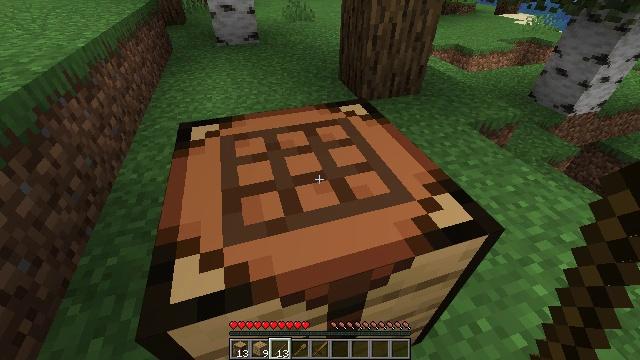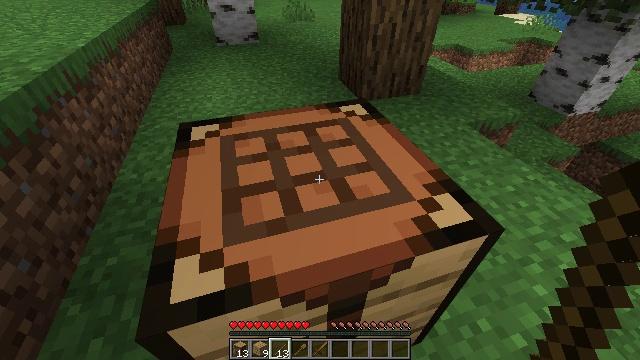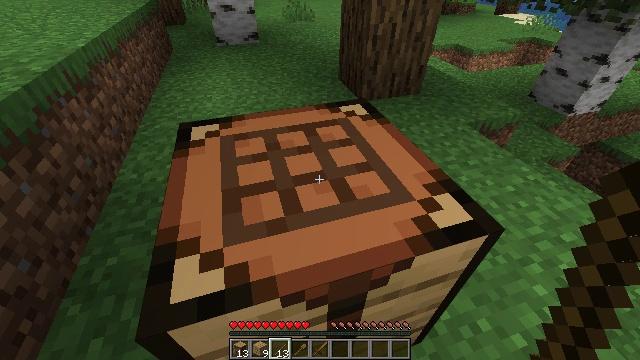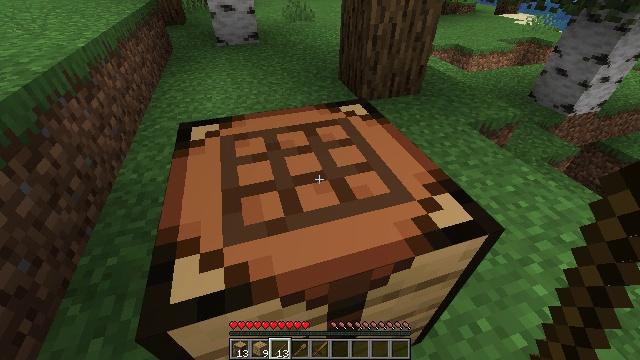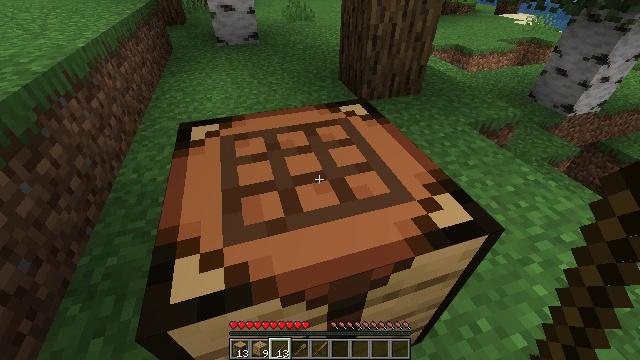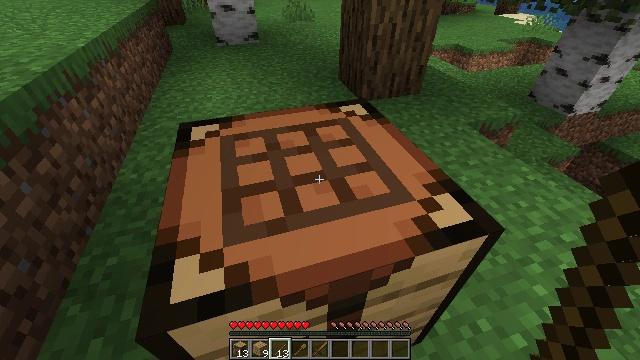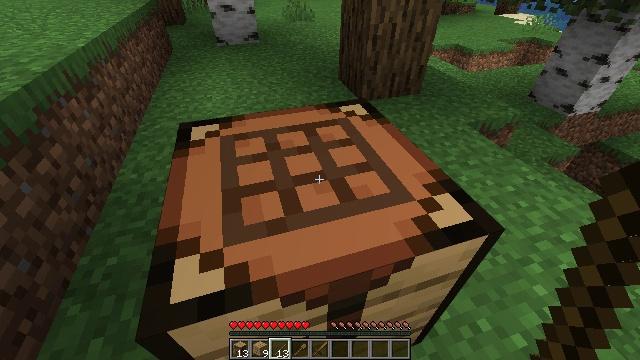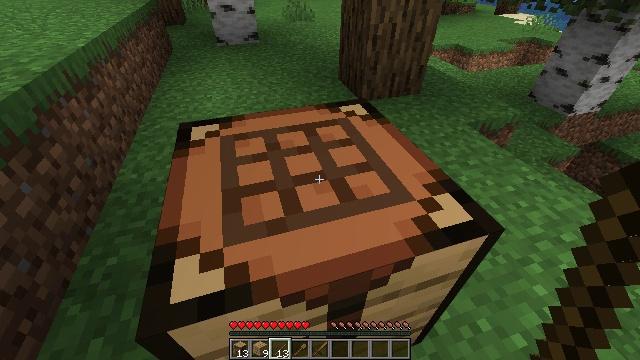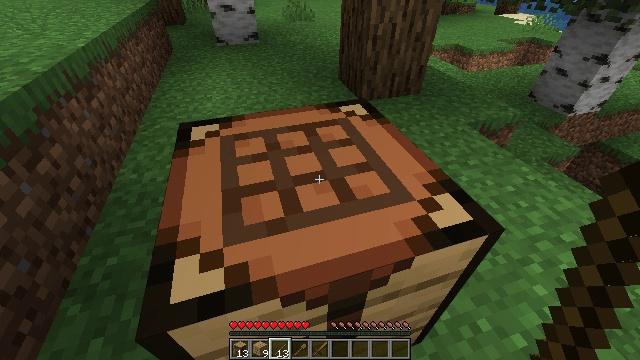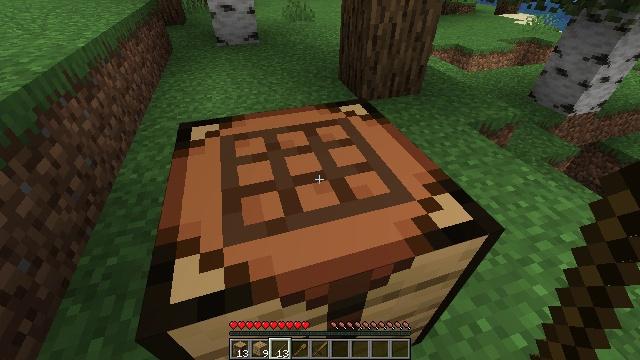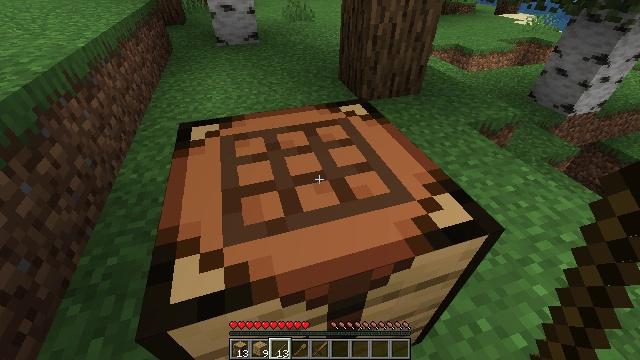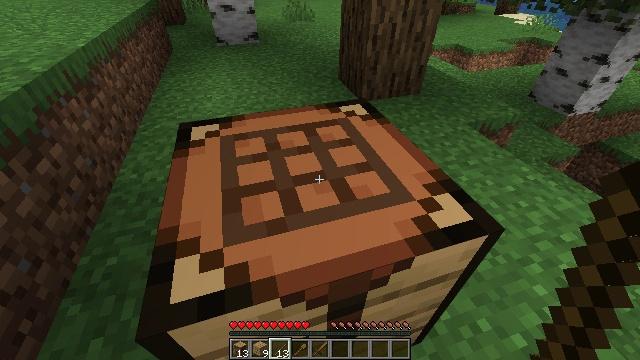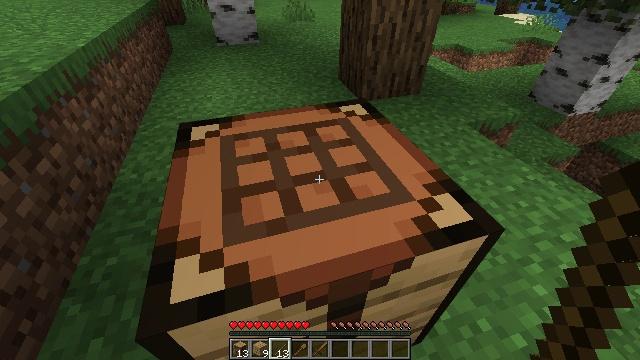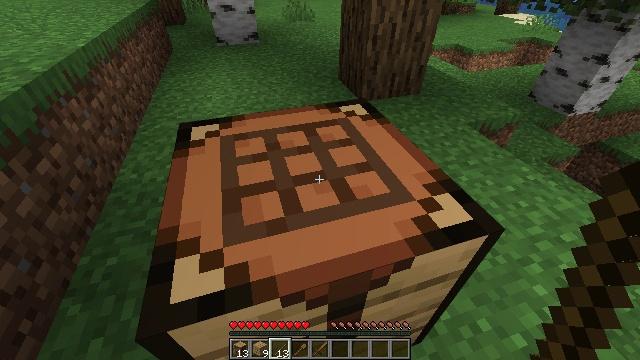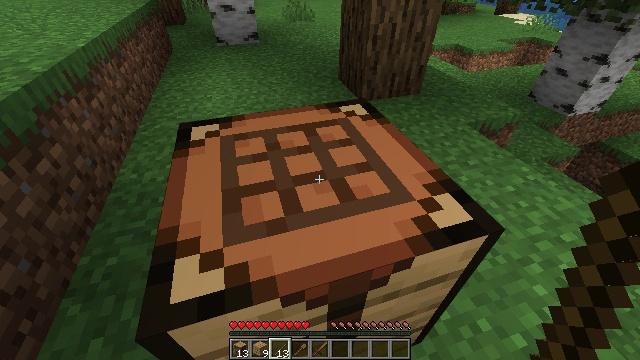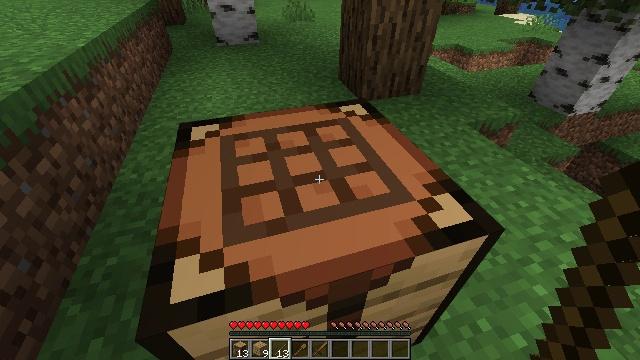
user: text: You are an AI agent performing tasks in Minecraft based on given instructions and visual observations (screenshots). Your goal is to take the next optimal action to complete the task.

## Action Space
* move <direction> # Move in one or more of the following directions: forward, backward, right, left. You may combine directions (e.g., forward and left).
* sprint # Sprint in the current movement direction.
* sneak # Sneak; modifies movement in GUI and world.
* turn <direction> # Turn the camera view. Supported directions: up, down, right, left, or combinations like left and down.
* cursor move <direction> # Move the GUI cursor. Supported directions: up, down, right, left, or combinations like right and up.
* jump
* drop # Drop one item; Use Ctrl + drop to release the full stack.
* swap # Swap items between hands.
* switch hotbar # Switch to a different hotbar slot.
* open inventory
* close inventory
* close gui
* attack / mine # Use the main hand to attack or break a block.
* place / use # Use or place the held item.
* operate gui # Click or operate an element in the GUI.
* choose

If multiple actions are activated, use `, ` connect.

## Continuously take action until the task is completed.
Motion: motion action
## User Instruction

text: Left click on the crafting table
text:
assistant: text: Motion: no_op
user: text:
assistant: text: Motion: no_op
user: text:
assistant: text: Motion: no_op
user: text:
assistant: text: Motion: no_op
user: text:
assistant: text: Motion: no_op
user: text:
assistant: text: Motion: no_op
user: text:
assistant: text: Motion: no_op
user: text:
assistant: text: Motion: no_op
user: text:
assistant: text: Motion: no_op
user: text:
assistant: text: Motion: no_op
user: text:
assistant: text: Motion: no_op
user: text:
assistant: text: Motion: no_op
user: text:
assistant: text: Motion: no_op
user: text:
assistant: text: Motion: no_op
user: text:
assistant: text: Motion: no_op
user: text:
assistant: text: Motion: no_op
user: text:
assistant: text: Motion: no_op
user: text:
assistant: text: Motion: no_op
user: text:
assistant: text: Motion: no_op
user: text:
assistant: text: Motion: no_op
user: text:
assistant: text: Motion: no_op
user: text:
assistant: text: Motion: no_op
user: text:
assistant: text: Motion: switch to hotbar 4
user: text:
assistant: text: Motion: switch to hotbar 4
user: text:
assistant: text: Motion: switch to hotbar 4
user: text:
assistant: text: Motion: no_op
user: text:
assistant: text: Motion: no_op
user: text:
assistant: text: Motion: no_op
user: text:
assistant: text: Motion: no_op
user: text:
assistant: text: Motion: no_op